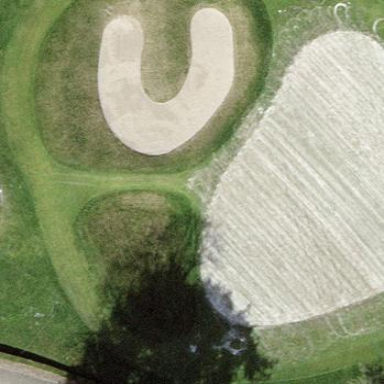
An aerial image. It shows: Golf green.